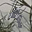
Label: 4